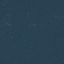
Land use / land cover class: Forest